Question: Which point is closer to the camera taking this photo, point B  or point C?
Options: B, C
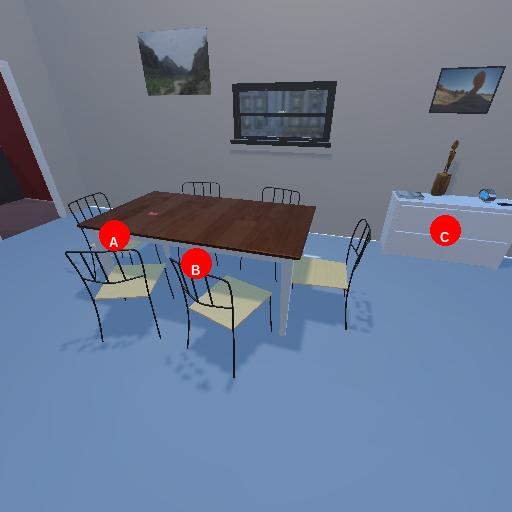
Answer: B